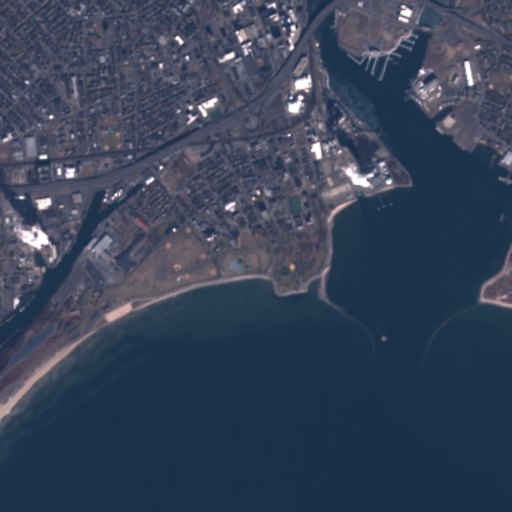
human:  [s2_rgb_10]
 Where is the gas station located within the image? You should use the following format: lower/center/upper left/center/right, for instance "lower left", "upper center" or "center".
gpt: The gas station is located in the upper left of the image.
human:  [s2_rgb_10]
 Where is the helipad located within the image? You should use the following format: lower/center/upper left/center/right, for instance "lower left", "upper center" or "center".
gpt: The helipad is located in the center left of the image.
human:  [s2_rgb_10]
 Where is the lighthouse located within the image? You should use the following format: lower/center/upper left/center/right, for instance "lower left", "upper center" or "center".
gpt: The lighthouse is located in the upper right of the image.
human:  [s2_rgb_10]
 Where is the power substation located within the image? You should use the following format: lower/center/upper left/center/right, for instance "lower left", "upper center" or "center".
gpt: The power substation is located in the upper center of the image.
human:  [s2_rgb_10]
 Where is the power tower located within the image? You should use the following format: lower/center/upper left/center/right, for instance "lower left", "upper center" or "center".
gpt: The power tower is located in the upper left of the image.
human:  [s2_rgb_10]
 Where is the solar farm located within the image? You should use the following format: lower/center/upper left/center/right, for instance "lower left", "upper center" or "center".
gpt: The solar farm is located in the lower left of the image.
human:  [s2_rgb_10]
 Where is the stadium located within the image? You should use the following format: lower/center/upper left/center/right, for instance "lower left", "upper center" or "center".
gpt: The stadium is located in the upper center of the image.
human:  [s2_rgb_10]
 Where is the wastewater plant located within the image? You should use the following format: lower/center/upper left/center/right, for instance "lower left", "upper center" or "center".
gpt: The wastewater plant is located in the upper right of the image.
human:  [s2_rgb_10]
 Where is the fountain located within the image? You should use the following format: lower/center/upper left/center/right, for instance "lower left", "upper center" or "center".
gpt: The fountain is located in the upper left of the image.
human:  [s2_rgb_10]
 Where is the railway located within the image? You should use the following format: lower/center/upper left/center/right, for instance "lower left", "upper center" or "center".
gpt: The railway is located in the upper left of the image.
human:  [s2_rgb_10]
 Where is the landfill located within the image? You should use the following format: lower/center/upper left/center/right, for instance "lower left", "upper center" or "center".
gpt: There is no landfill in the image.